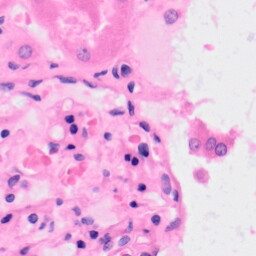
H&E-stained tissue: Kidney